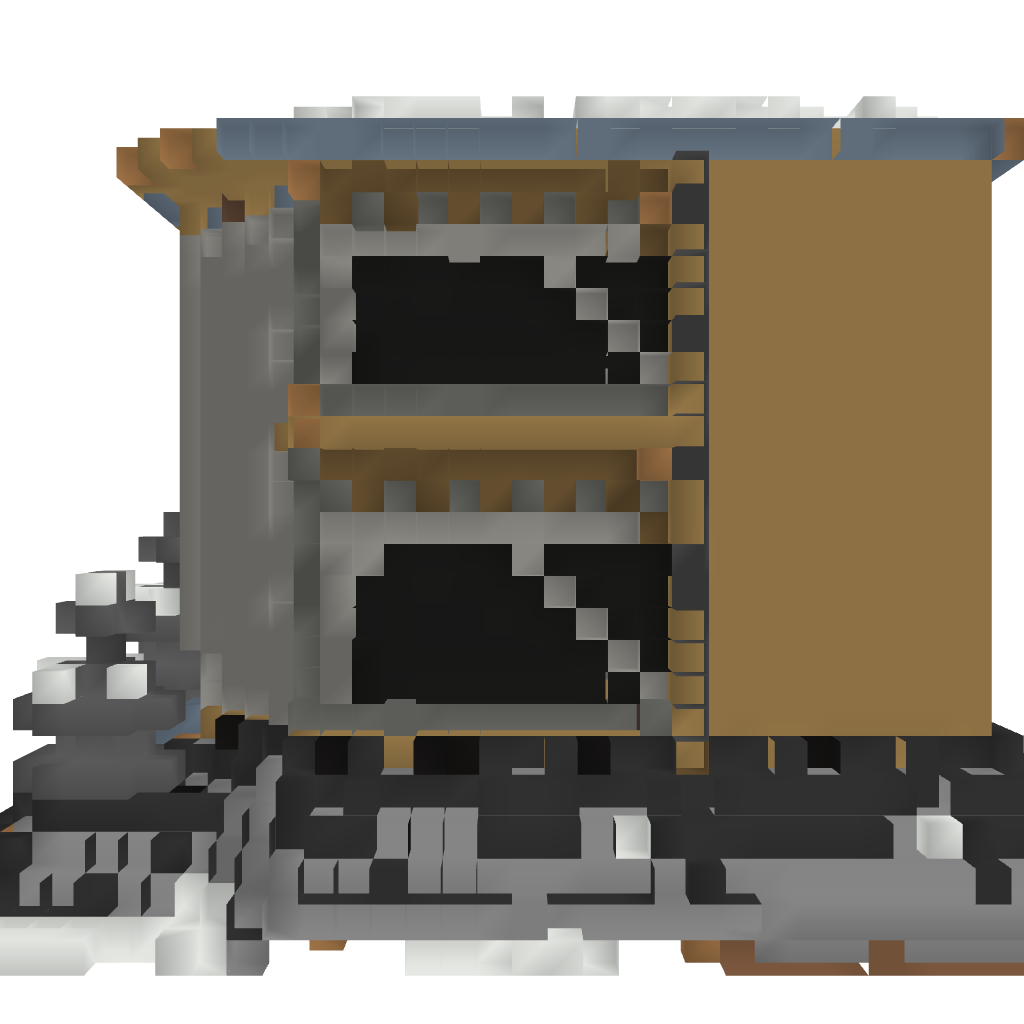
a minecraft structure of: big woodem house